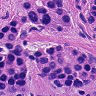
Metastatic tissue present: yes